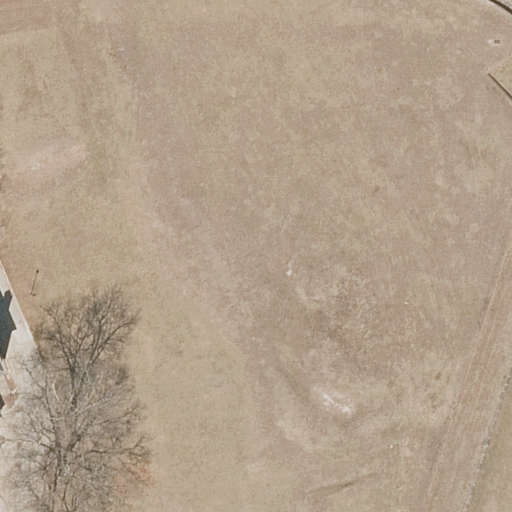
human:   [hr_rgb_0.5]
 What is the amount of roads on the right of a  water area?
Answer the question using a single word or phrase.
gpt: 0

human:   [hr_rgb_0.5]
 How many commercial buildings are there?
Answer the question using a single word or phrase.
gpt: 0

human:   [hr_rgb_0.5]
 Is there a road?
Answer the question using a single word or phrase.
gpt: yes

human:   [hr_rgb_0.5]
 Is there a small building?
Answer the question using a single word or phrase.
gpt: yes

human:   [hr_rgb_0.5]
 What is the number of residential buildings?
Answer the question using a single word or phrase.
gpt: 1

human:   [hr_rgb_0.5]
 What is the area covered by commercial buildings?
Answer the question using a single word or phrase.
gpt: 0m2

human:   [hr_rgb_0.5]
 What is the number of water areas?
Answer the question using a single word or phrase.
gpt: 0

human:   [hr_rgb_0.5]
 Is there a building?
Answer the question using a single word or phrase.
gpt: yes

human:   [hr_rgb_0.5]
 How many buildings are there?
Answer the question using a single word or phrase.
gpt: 1

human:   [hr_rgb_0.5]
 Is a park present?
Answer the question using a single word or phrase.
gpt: yes

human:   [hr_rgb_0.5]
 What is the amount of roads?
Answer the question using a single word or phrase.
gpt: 2

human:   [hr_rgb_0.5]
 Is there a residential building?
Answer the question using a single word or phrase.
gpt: yes

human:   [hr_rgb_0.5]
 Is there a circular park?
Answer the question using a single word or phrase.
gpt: no

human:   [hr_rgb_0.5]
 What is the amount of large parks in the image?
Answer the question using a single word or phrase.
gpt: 1

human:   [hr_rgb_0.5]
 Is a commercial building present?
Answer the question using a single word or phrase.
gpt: no

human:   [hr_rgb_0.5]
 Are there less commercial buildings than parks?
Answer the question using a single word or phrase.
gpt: yes

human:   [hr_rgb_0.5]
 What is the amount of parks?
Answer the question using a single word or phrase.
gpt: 1

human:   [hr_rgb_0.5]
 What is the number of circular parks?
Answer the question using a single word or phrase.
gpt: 0

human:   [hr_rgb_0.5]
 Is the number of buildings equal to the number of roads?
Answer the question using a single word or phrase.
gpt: no

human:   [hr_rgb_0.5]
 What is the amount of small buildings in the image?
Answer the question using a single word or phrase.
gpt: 1

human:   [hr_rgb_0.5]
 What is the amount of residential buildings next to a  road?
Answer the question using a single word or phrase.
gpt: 1

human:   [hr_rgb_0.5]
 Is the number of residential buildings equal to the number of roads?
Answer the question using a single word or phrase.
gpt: no

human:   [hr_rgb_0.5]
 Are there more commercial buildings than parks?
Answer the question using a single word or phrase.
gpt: no

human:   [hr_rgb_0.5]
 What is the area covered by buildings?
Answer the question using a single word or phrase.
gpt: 0m2

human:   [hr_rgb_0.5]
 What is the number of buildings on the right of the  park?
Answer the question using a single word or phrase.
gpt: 1

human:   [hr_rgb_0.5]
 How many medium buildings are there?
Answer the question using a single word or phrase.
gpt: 0

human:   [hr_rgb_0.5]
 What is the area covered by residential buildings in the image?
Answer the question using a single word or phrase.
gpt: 0m2

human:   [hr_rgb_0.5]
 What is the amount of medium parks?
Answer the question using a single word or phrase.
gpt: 0

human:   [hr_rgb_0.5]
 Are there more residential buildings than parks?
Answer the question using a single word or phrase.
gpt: no

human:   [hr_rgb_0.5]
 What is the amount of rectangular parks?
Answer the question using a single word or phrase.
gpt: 1

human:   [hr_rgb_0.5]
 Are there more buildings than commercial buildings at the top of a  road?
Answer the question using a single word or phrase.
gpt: yes

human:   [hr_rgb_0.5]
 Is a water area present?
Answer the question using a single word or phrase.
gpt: no

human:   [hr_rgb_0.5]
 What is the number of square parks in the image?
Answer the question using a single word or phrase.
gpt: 0

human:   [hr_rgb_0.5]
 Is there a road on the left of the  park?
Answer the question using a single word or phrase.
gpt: no

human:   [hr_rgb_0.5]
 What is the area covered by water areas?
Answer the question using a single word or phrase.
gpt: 0m2

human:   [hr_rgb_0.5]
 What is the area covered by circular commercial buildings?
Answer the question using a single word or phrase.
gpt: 0m2

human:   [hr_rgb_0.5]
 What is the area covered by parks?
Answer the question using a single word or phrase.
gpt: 7693m2

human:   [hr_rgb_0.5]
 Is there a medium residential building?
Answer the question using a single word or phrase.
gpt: no

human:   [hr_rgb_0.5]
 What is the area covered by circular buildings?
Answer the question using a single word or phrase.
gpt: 0m2

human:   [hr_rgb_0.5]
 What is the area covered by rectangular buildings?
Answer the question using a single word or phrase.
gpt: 0m2

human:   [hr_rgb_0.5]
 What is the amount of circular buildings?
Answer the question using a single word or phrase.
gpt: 0

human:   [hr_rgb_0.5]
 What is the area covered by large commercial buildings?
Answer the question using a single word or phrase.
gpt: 0m2

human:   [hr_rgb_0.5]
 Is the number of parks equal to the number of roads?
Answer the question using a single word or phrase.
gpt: no

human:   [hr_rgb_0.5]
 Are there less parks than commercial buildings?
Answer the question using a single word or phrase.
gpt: no

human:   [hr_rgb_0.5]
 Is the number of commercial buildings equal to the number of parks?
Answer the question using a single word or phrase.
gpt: no

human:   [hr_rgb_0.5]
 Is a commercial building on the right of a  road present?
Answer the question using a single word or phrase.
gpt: no

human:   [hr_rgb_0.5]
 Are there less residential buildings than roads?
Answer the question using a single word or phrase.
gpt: yes

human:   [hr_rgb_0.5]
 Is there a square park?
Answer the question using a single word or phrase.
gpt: no

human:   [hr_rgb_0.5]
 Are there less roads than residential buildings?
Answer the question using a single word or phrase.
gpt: no

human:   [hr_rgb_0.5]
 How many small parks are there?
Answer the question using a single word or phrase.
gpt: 0

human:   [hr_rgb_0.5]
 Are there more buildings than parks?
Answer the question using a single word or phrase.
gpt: no

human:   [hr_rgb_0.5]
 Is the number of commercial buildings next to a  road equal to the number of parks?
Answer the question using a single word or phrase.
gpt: no

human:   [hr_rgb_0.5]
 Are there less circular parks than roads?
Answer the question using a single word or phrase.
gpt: yes

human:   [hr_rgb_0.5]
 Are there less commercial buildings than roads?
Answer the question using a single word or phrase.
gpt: yes

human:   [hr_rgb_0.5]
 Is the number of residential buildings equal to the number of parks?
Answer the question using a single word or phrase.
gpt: yes

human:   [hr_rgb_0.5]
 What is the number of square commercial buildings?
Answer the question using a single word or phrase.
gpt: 0

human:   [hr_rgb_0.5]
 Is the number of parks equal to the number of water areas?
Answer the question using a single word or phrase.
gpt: no

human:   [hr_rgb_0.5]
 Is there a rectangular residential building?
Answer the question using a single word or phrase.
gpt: no

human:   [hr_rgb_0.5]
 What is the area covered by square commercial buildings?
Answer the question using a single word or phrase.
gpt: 0m2

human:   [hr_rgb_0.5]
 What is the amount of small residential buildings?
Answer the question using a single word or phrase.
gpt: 1

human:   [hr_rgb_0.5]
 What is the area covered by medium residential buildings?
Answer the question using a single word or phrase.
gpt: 0m2

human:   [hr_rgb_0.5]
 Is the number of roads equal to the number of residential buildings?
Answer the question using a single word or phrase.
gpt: no

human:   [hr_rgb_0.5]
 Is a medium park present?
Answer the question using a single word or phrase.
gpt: no

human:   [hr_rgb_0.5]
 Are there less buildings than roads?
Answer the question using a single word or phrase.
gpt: yes